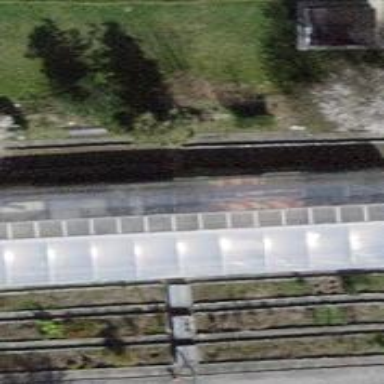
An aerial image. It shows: Greenhouse.